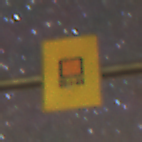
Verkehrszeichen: KennzeichnungspflichtigeFahrzeugeGefaehrlicheGueterOhnePfeilsymbol
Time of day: Night
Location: Outdoor (Suburban)
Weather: Clear
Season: NotSpecified
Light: Artificial